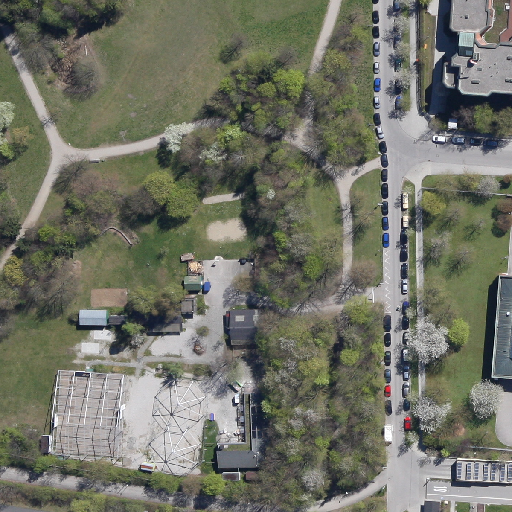
Referring expression: paved road along with tree